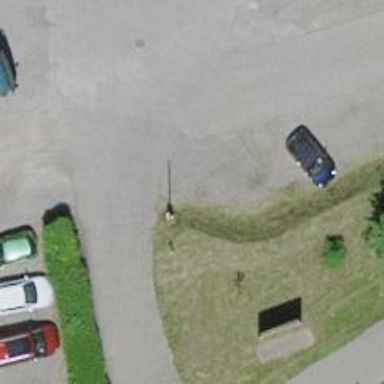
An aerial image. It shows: Lift gate barrier.